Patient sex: F
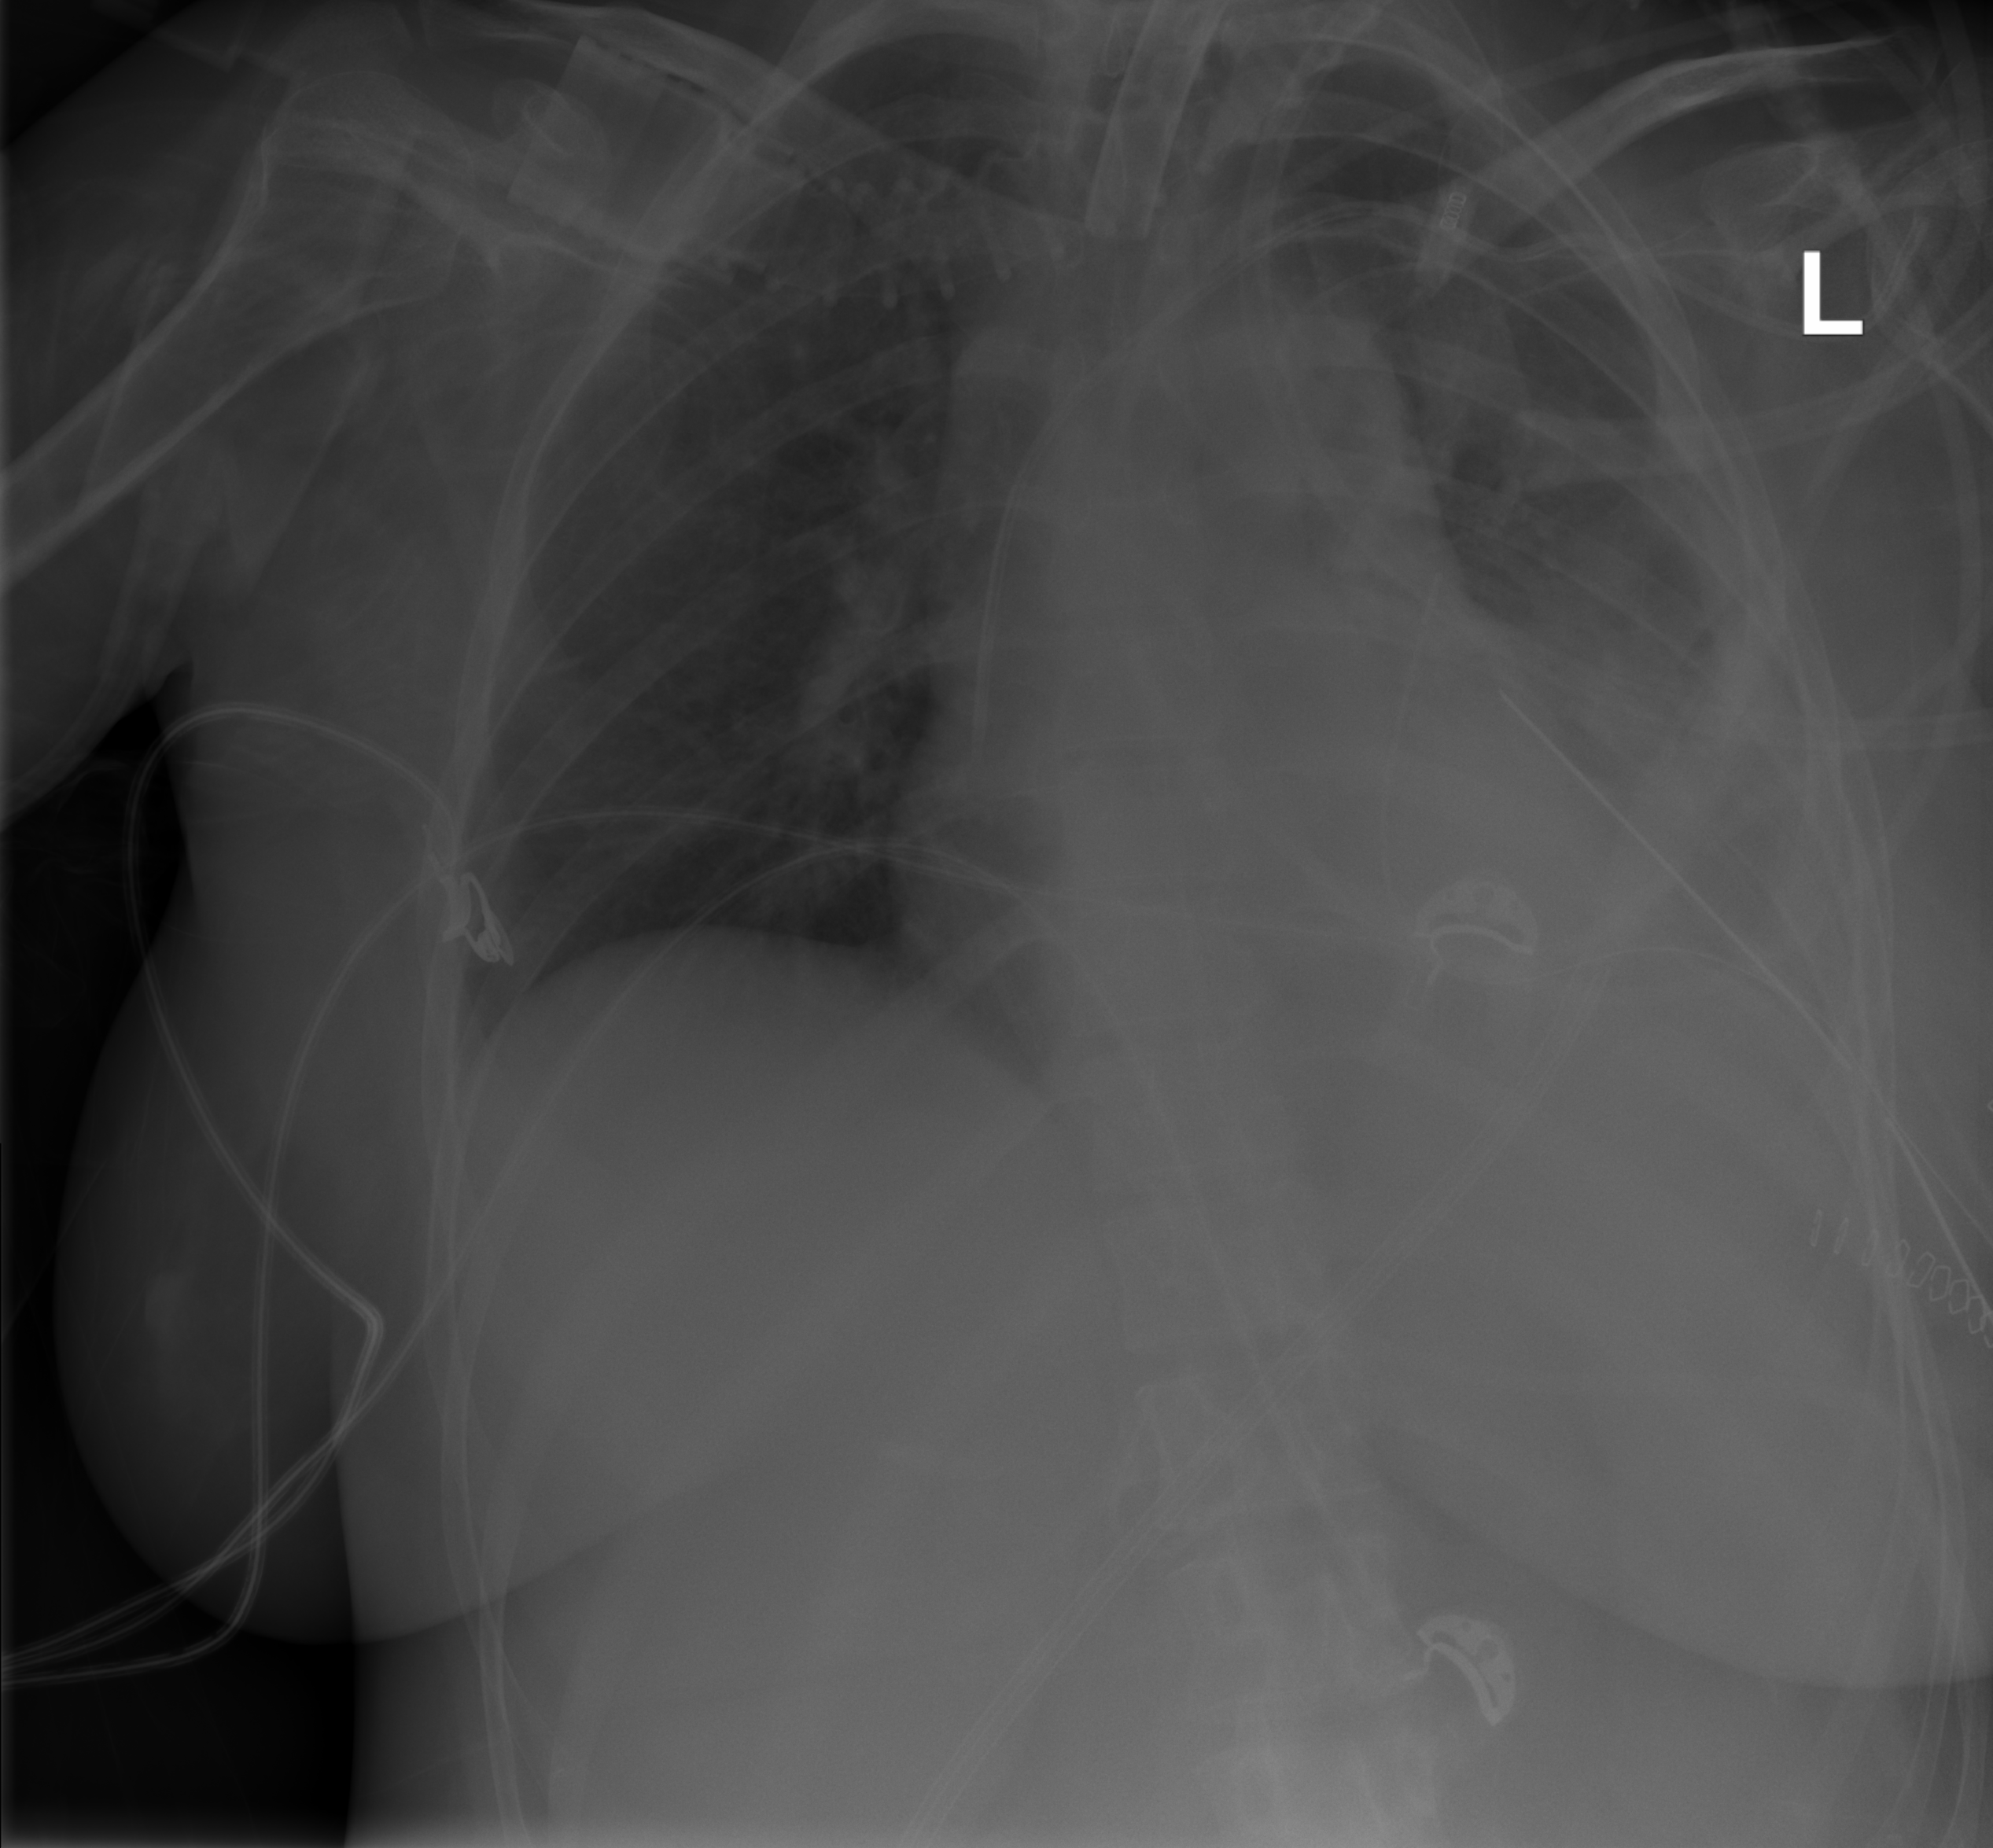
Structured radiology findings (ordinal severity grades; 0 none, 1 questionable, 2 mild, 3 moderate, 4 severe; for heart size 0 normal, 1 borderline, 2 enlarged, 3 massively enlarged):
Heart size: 2
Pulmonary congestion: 0
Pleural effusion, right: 0
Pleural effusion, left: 3
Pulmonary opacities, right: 0
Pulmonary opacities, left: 3
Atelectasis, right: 0
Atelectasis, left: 3